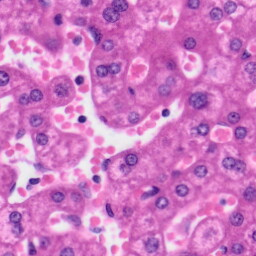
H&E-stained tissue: Liver